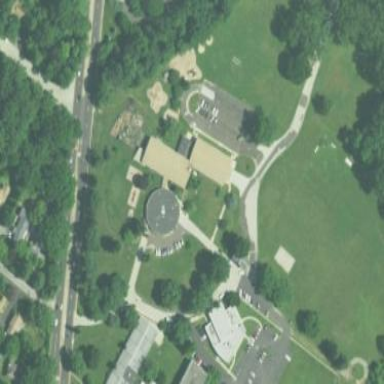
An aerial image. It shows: School building.